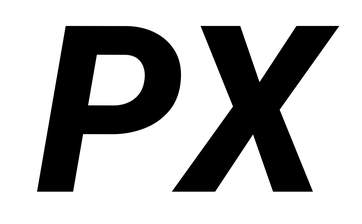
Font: Roboto-Italic_ExtraBold_Italic